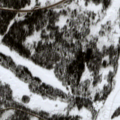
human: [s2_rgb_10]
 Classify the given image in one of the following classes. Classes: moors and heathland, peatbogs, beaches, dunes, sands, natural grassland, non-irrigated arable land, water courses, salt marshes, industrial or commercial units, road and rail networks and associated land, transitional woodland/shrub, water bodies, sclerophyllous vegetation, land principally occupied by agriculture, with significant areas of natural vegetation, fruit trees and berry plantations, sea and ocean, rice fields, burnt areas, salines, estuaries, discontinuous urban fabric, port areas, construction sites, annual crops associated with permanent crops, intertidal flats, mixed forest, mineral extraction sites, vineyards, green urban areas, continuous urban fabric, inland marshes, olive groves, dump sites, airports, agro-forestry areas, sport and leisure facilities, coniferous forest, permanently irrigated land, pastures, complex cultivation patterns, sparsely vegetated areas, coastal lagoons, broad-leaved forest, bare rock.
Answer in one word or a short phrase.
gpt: mixed forest, peatbogs